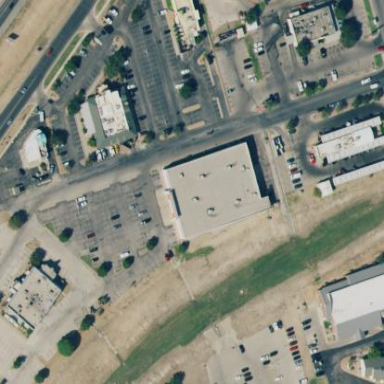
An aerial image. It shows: Retail building.